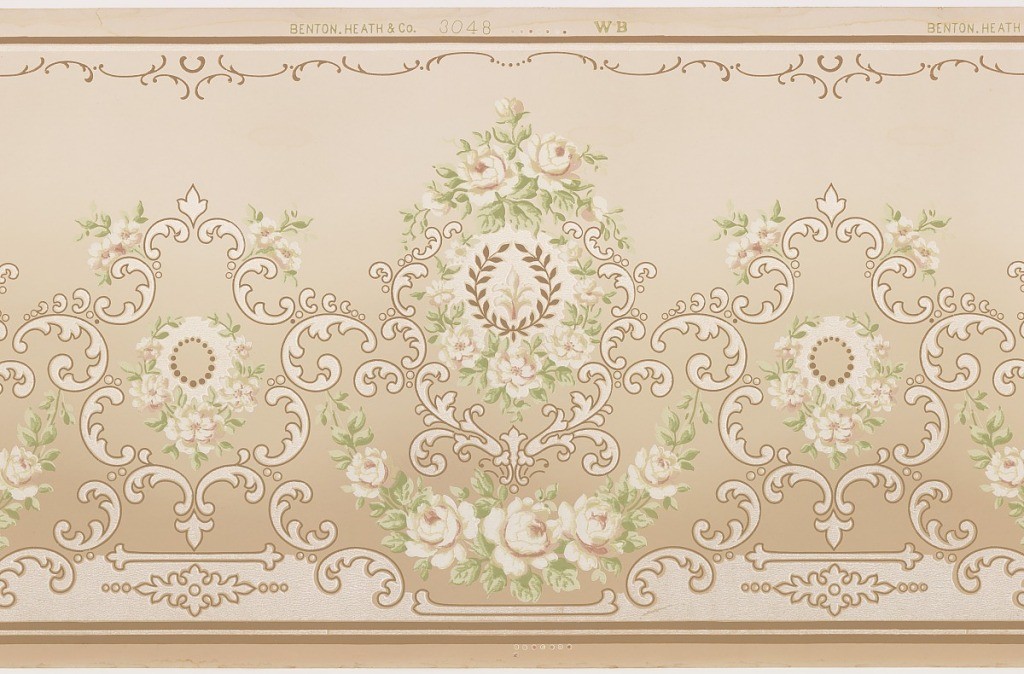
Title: Frieze
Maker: Benton, Heath & Co., Hoboken, New Jersey, 1875 - 1917
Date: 1905–1915
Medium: Machine-printed paper
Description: Alternating large and small foliate medallions. A large floral swag hangs beneath the large foliate medallion. Printed in white, and shades of green, gray, and pink.